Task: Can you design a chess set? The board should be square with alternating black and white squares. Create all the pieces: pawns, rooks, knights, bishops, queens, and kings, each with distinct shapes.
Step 4938:
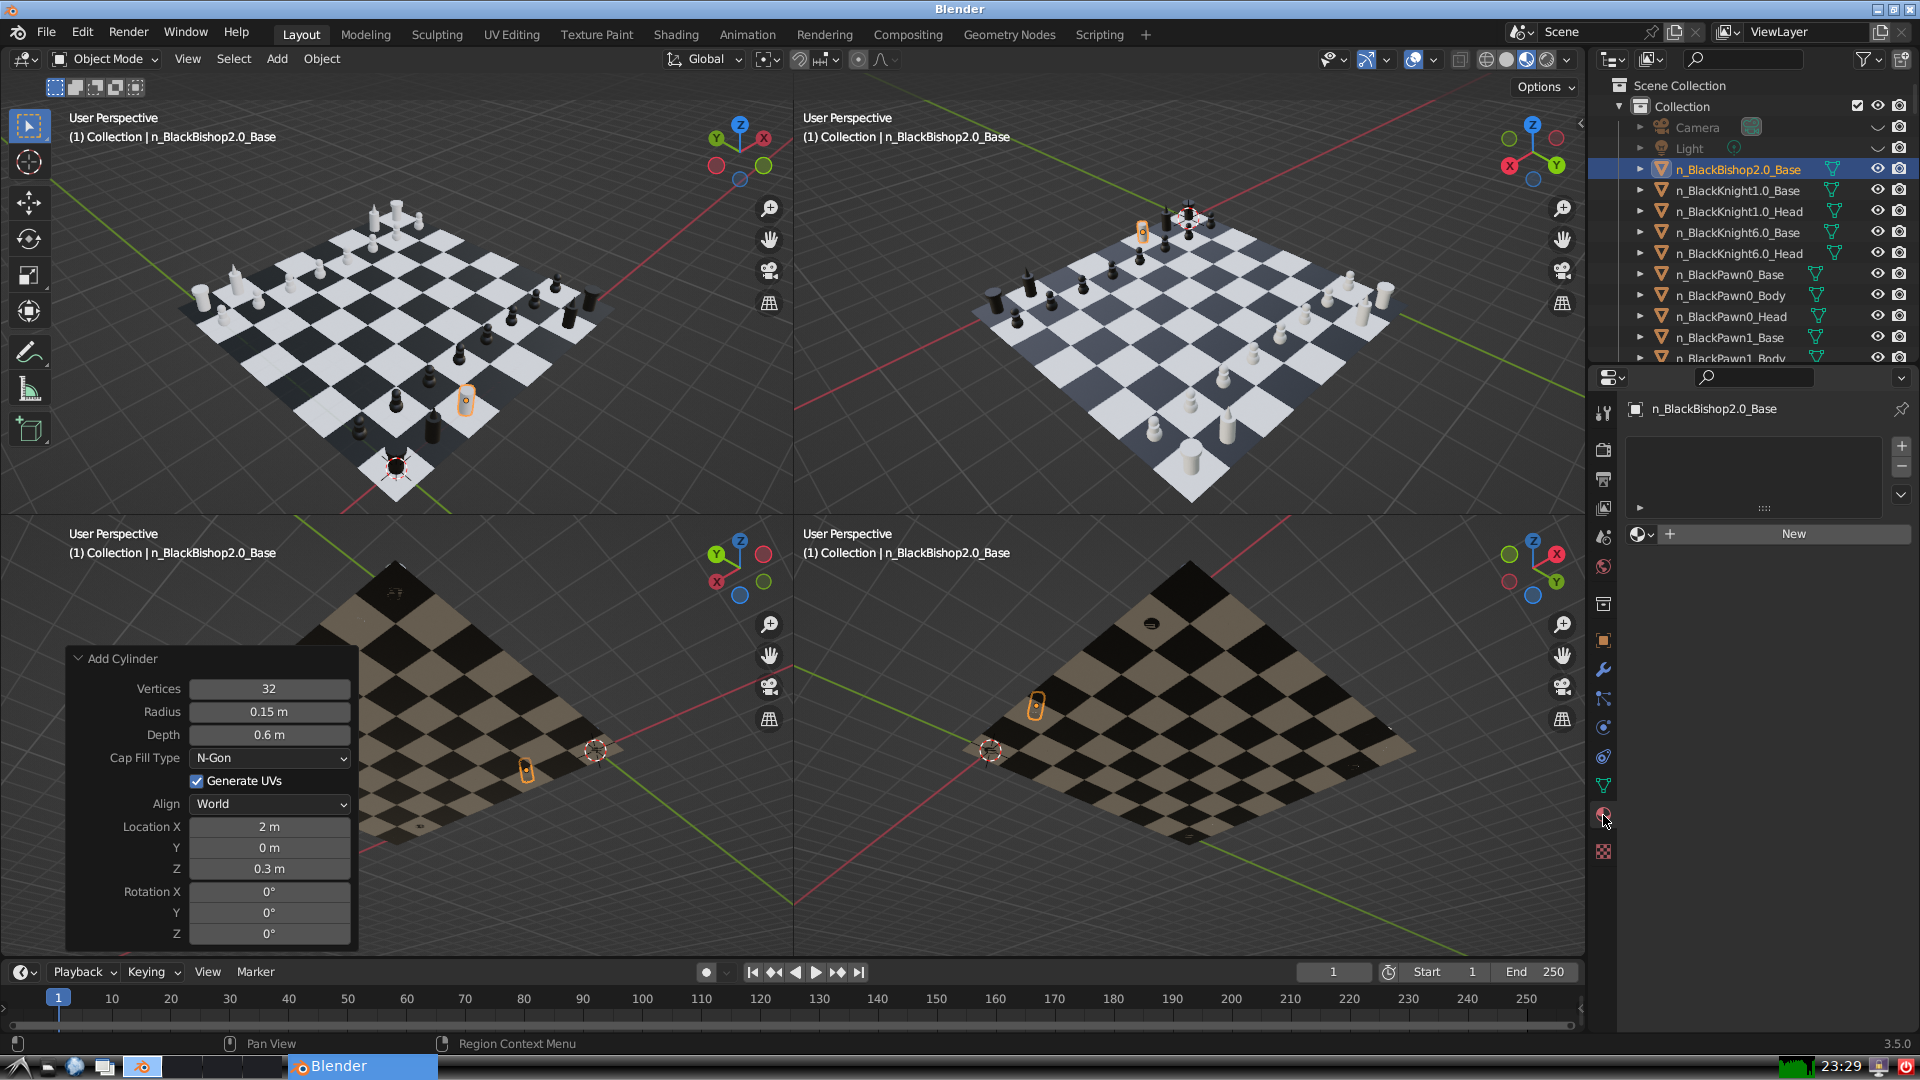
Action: {"mouse_move": [1636, 534]}